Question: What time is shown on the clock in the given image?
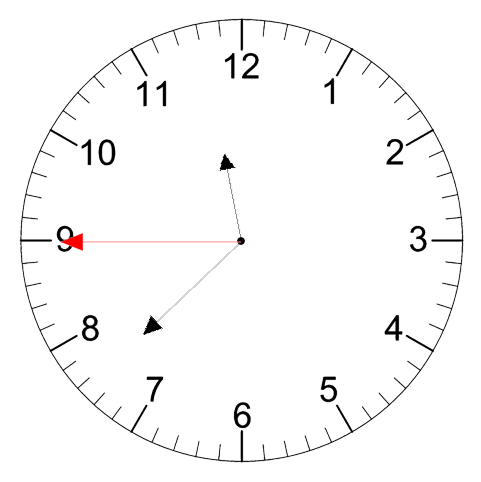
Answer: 11:37:45